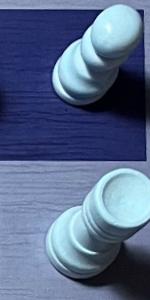
Label: Rook_White